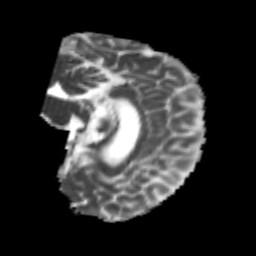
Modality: MD
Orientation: sagittal
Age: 23
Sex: female
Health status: healthy
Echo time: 0.074 s